Question: Here is a code which creates 1M 'Int' numbers and put them in a list.
'''
main = do
let l = [1..<PHONE>]
putStrLn $ show $ sum (foldl (ux p -> p:aux) [] l)
'''
(I know it could be more optimal ('sum' in the 'fold') but my point is different.) And look at this version
'''
import qualified Data.ByteString.Lazy.Char8 as B
import qualified Data.ByteString.Lazy.Builder as Builder
import Data.ByteString.Lazy.Builder.ASCII
import Data.Maybe
import Data.List
main = do
let l = map (Builder.toLazyByteString . intDec ) [1..<PHONE>]
let l2 = map (fst . fromJust . B.readInt) l
putStrLn $ show $ sum (foldl' (ux p -> p:aux) [] l2)
'''
This version needs 90MB memory! Why? Here is a profiling output

What is the purple area?
after reading the comments I would like to add some clarification.
This is a test. I want to keep 1M numbers in the memory (I'm building a lookup table). So I "want to force the entire list to be held in memory". But I do not want to hold the bytestrings. My small code is a simulation of a case when I load the bytestrings from the disk, convert it to integers and keep the integers in the memory. (that's my goal). But somehow bytestrings remain in the memory. Why?
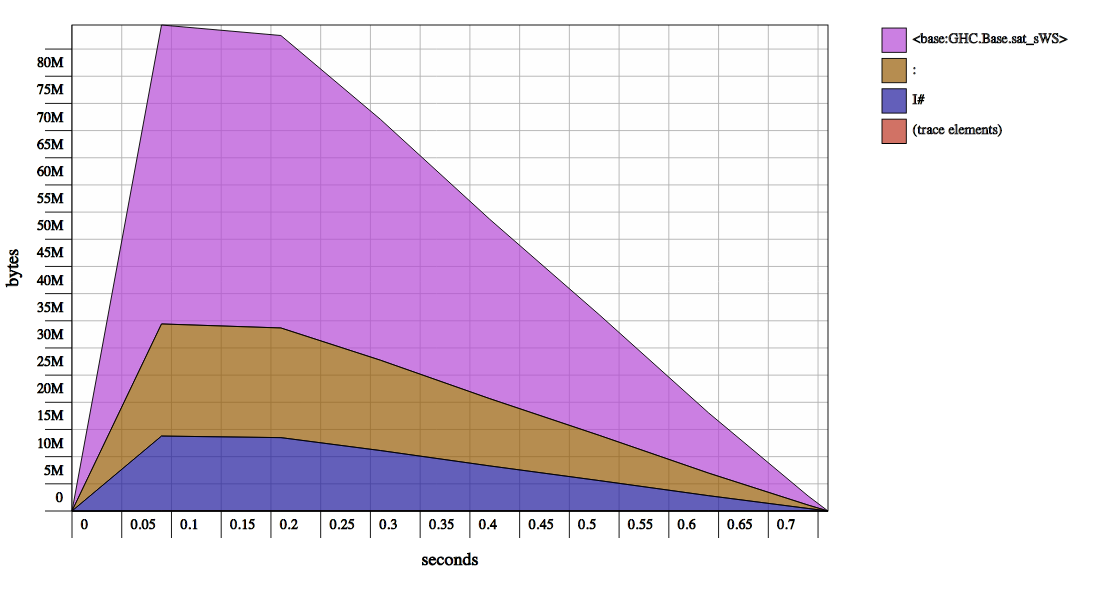
Answer: The problem is laziness here.
'''
main = do
let l = map (Builder.toLazyByteString . intDec ) [1..<PHONE>]
let l2 = map (fst . fromJust . B.readInt) l
putStrLn $ show $ sum (foldl' (ux p -> p:aux) [] l2)
'''
keeps the 'ByteString's until 'sum' forces the thunks 'fst . fromJust . B.readInt' to be evaluated. Before that, what you have is a list of thunks each having a reference to one short 'ByteString' - the reversing forces the entire list of thunks + 'ByteString's into memory at once.
If you don't want to keep the 'ByteString's around, force the thunks to be evaluated,
'''
main = do
let l = map (Builder.toLazyByteString . intDec ) [1..<PHONE>]
let l2 = map (fst . fromJust . B.readInt) l
putStrLn $ show $ sum (foldl' (ux p -> p 'seq' (p:aux)) [] l2)
'''
produces a much smaller memory usage, needing not much more than the plain list of 'Int's: